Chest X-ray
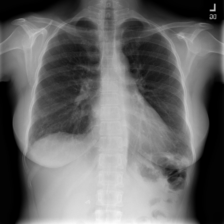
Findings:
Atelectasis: negative
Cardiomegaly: negative
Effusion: negative
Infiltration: negative
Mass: negative
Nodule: negative
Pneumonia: negative
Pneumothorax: negative
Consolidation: negative
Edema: negative
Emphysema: negative
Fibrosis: negative
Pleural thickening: negative
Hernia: negative